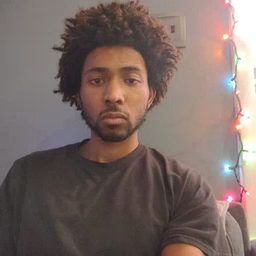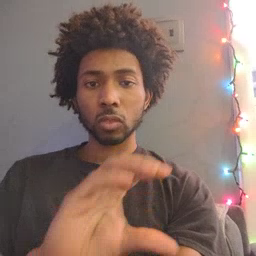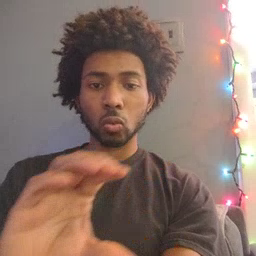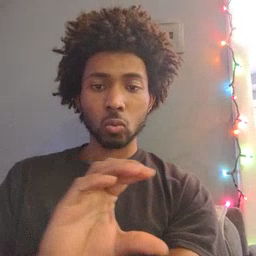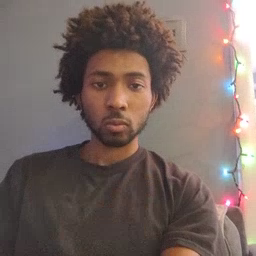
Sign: chocolate